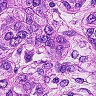
Metastatic tissue present: yes